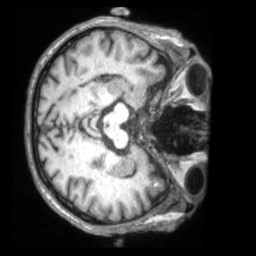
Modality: T1w
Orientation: axial
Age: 76
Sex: male